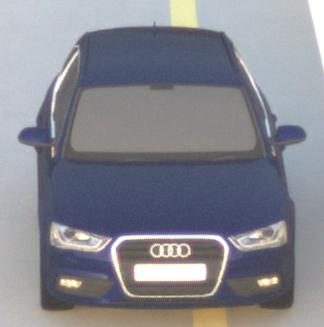
Make: Audi
Model: A4 Avant 1.8 TFSI
Detailed model: A4 (B8) Avant
Model produced from: 2012/02
Model produced until: 2015/04
Doors: 5
Color: blue
Road condition: dry road
Daytime: dawn
Contrast: medium contrast